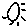
Label: sun